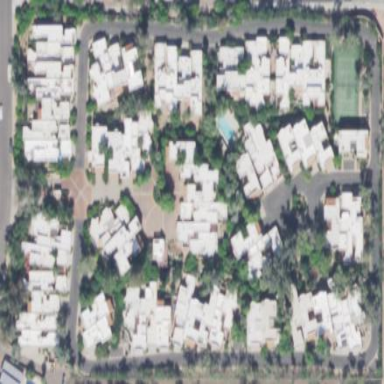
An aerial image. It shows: Residential area with apartments.